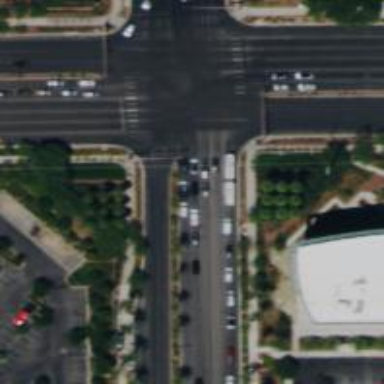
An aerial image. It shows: Solid stop line on the road.